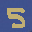
Label: 5